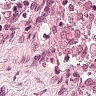
Metastatic tissue present: no